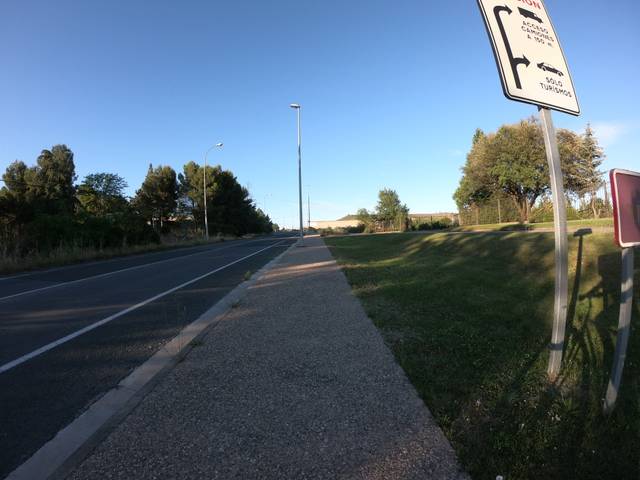
Region: Spain
Coordinates: 42.479, -2.443